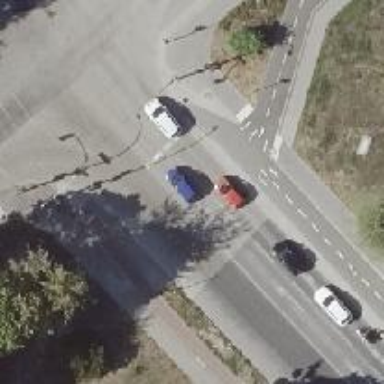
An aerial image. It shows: Road with traffic signals controlling the flow of traffic.